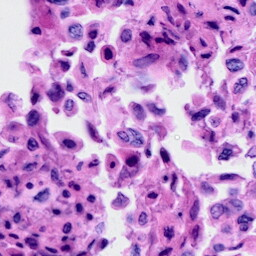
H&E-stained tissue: Cervix